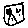
Label: house